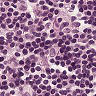
Metastatic tissue present: no